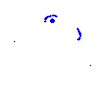
Particle: pion